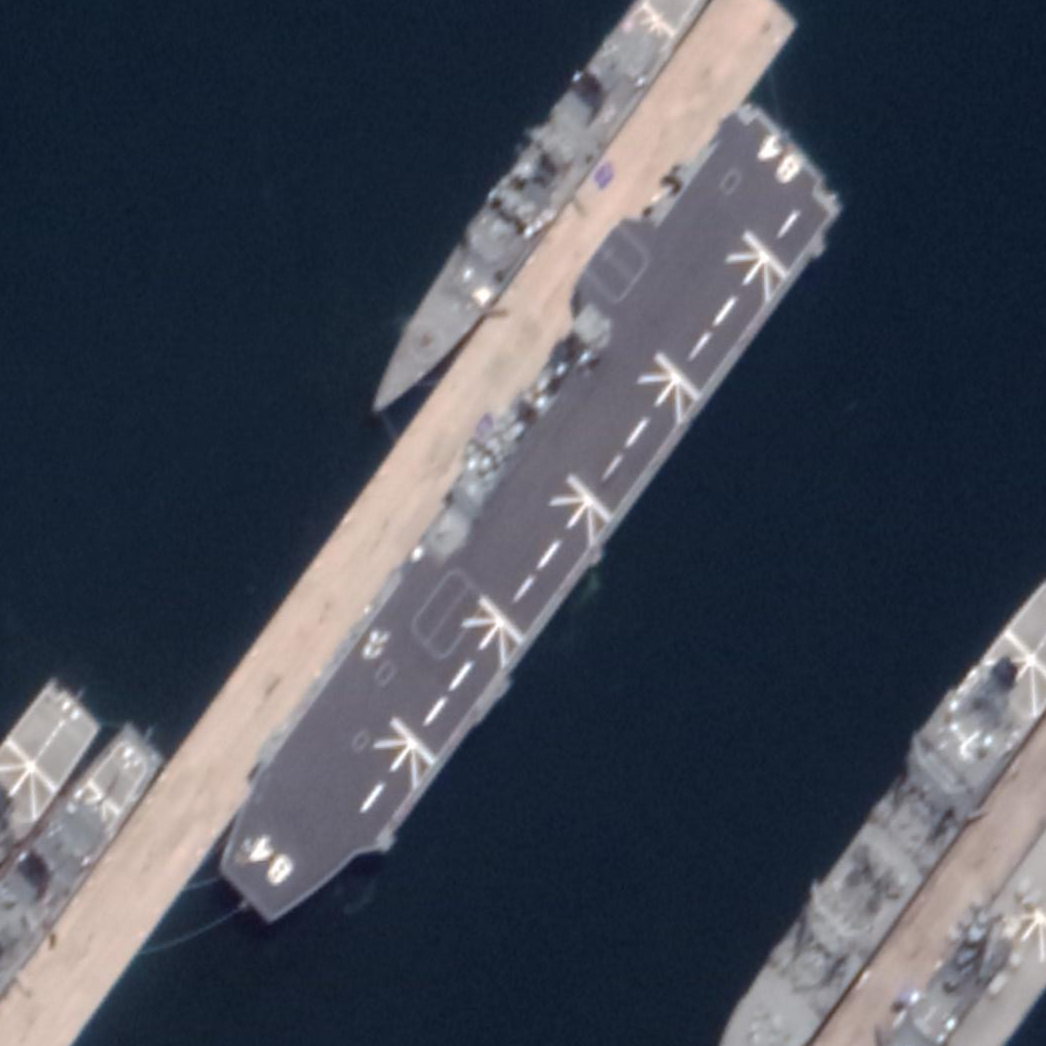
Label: assault